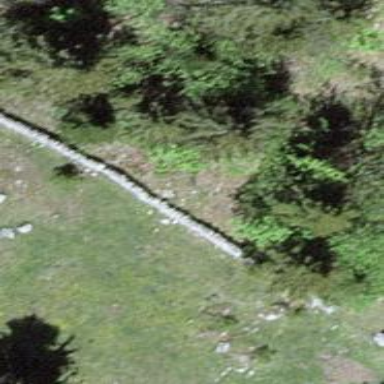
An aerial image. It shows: Wall is shown in the image.